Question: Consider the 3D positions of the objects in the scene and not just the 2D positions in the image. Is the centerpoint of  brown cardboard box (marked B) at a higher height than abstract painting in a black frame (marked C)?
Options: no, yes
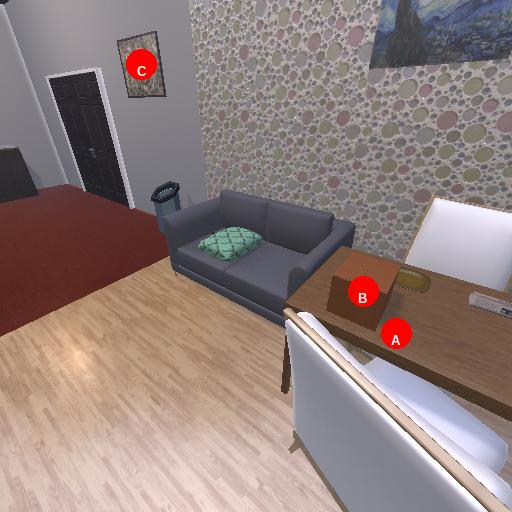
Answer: no